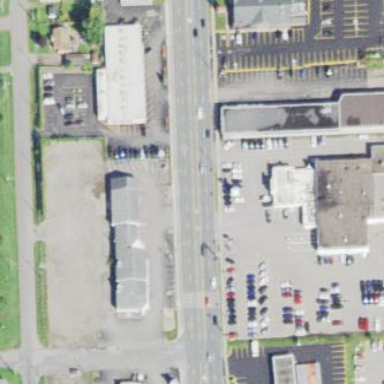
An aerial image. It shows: Retail area.